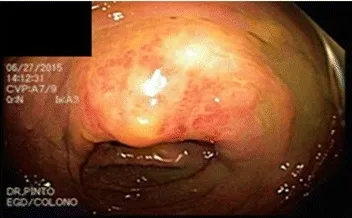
Colonoscopy with primary suspected tumor.
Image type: endoscopy (gi_endoscopy)